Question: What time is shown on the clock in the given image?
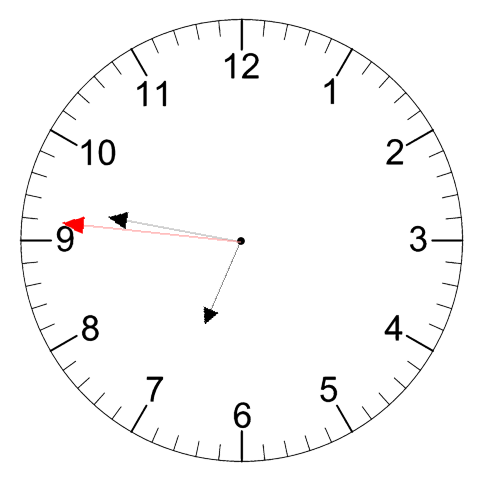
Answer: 06:46:46